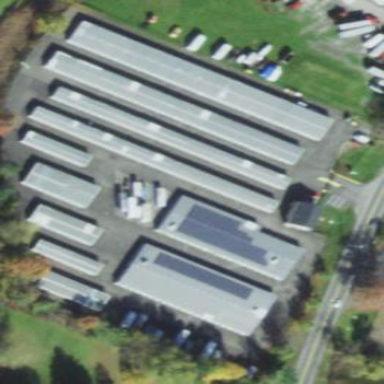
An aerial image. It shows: Storage rental shop with fence around it.